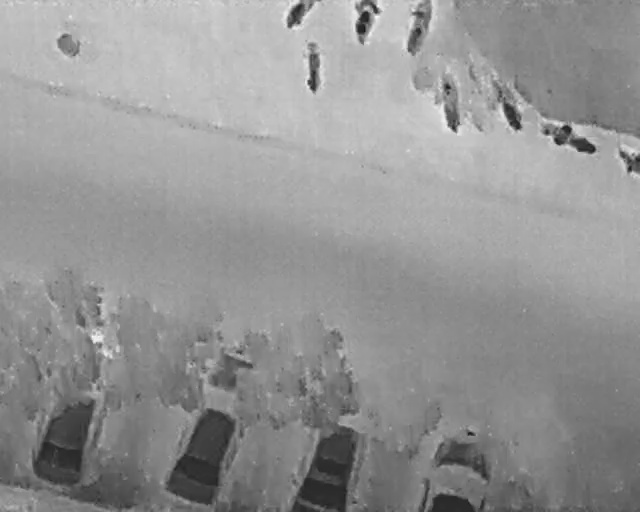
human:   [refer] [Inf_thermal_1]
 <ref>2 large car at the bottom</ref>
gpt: <box>[[22, 81, 41, 92, 18], [44, 83, 58, 98, 2]]</box>

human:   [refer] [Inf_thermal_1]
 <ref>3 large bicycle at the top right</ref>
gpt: <box>[[86, 20, 90, 32, 18], [77, 13, 80, 26, 63], [69, 14, 71, 26, 79]]</box>

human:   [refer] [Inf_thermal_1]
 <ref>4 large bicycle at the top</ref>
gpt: <box>[[47, 7, 50, 18, 87], [61, 2, 69, 8, 2], [53, 1, 60, 7, 2], [44, 0, 49, 6, 2]]</box>